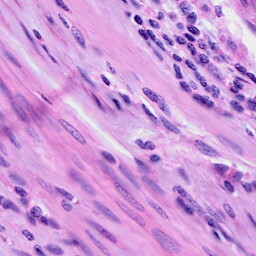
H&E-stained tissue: Cervix